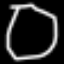
Label: octagon